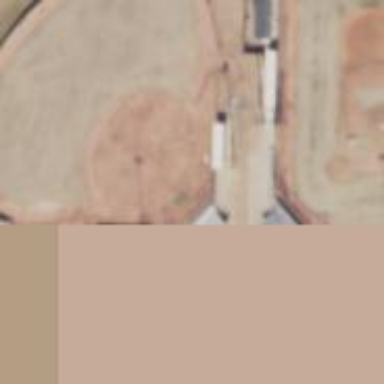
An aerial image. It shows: Softball pitch for leisure sports.